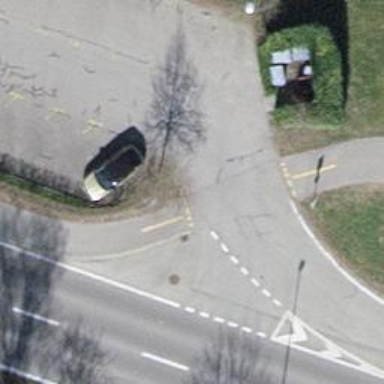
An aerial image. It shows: Asphalt road designated for service vehicles.